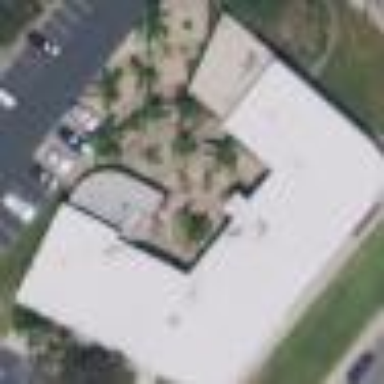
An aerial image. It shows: Office building.